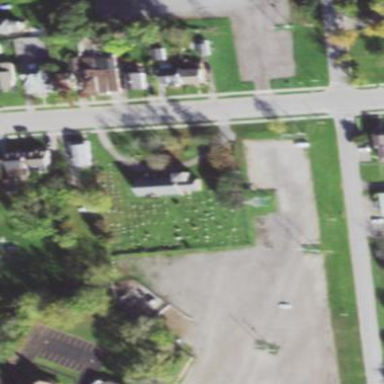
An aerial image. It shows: Cemetery.